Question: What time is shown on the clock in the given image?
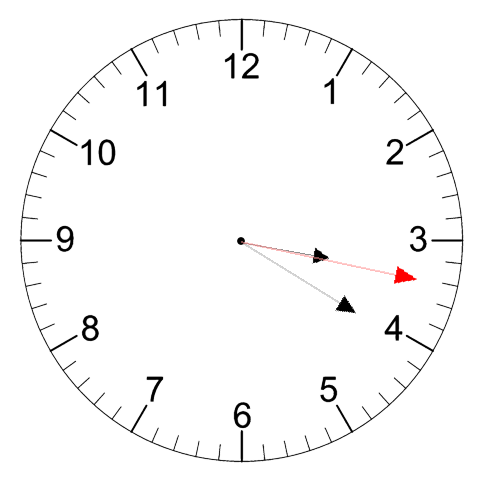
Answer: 03:20:17